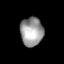
Tissue: lung
Cell type: Fibroblasts
Senescence score: 0.6363
Nuclear area (px): 643
Mean DAPI intensity: 155.306